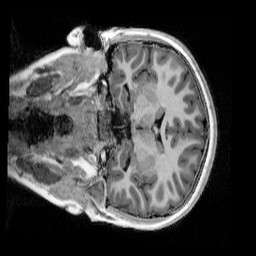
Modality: UNIT1_denoised
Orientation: coronal
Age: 9
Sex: female
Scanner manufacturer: siemens
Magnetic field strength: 3 T
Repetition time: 4 s
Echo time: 0.00303 s